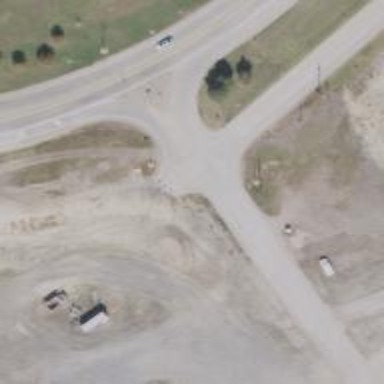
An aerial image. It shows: Secondary link road.